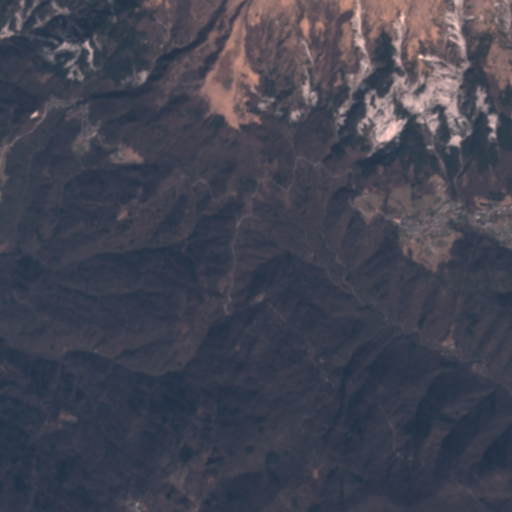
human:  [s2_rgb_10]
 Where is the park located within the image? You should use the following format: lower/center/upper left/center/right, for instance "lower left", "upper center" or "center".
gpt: The park is located in the center right of the image.
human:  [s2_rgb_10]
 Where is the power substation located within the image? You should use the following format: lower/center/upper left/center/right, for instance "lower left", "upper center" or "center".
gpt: The power substation is located in the center right of the image.
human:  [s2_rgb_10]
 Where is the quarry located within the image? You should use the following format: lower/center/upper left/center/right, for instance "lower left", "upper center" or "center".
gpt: The quarry is located in the lower left of the image.
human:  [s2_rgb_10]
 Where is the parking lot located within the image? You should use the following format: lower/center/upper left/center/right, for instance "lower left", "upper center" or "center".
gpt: There is no parking lot in the image.